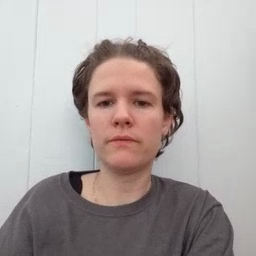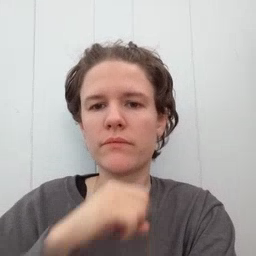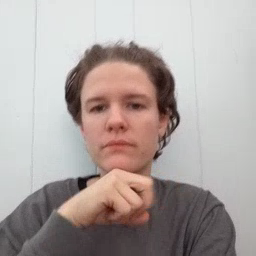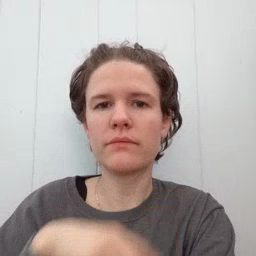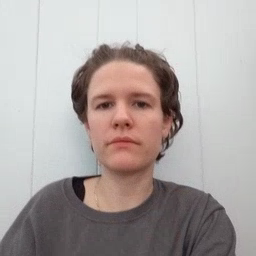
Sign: frog